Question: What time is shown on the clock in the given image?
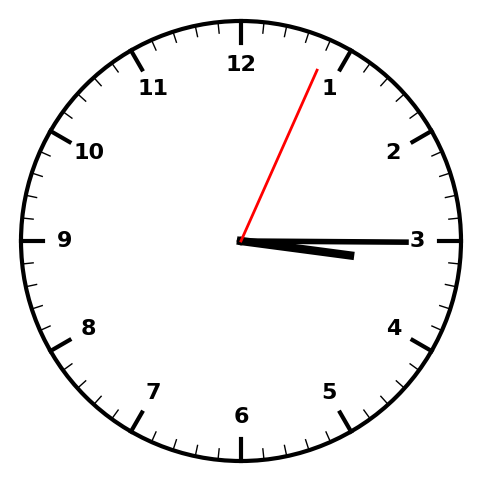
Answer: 03:15:04